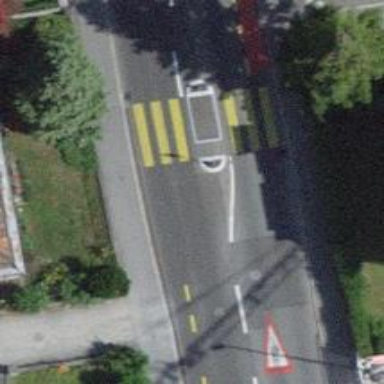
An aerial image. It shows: Kerb serving as barrier.